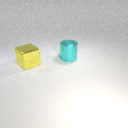
large cyan metal cylinder behind large yellow metal cube